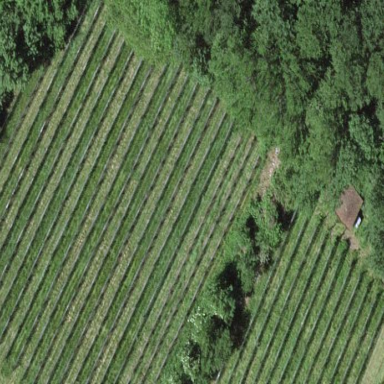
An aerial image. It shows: Vineyard with grape crops.